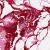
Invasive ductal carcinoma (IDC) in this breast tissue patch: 0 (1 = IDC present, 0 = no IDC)